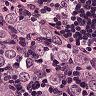
Metastatic tissue present: yes